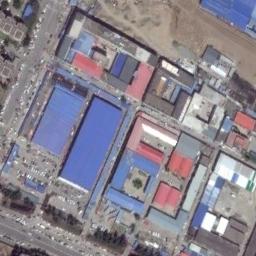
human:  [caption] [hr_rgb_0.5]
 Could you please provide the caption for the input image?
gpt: In an industrial area, There are neatly planned factories and roads, Green belts, And parking lots with many cars .

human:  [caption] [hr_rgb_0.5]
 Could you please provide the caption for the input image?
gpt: Many houses of different shapes and sizes are in the industrial area .

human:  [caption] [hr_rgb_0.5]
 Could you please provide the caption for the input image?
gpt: The industrial area has lots of industrial equipment and some workshops of different colors and sizes .

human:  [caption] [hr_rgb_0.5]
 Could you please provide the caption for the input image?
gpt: The road next to the industrial area is empty .

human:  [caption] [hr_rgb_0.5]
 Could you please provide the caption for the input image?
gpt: There are some blue buildings and red buildings on the industrial area .